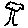
Label: tree